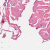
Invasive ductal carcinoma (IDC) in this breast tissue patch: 0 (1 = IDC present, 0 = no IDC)